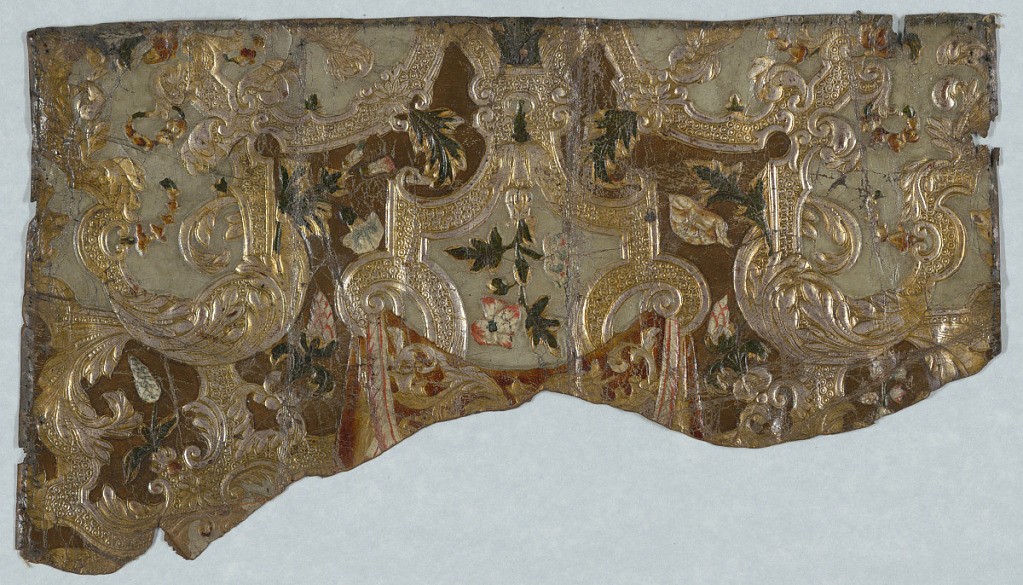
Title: Sidewall
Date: ca. 1700
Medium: Leather, stamped, silvered, painted
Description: Bottom central motif of a large lambrequin, suspended from scrolling strapwork. Also includes scrolling foliage and floral motifs.  Field in brown and pale blue; diapered scrollwork and foliage in varnished silver; flowers of blue-and-white and red-and-white.